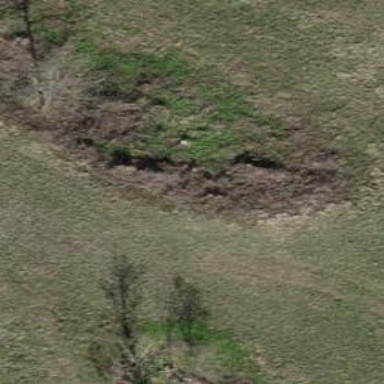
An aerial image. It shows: Deciduous tree with mixed leaves.